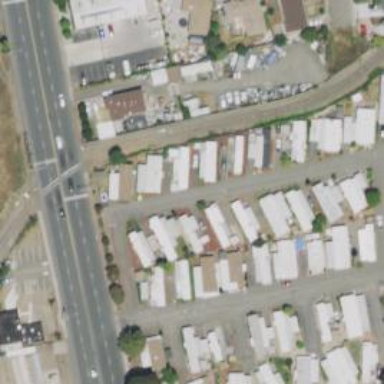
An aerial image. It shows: Residential area designated as trailer park.